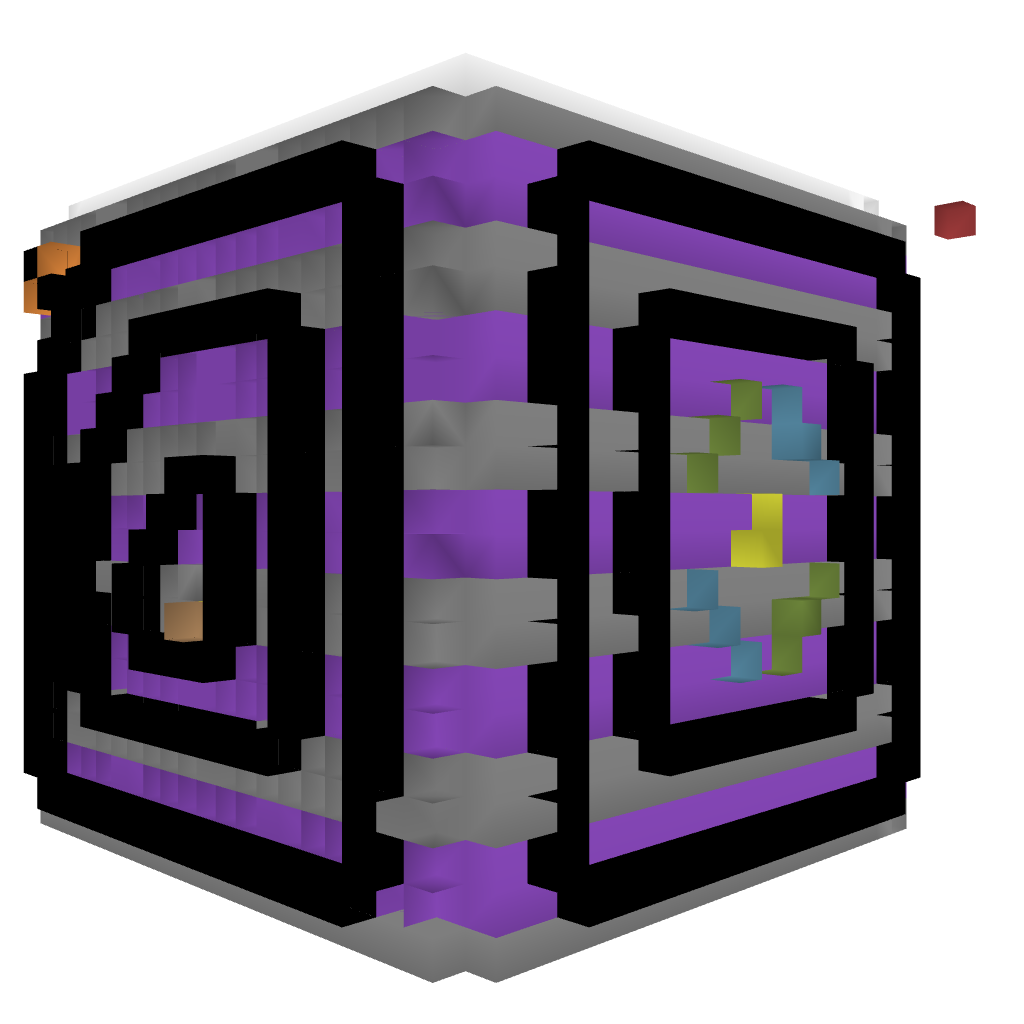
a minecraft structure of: Electronic Connect Four high quality